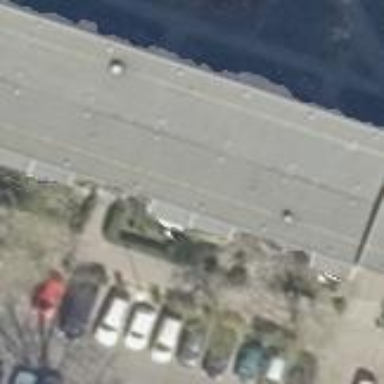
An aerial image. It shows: Street-side parking area.